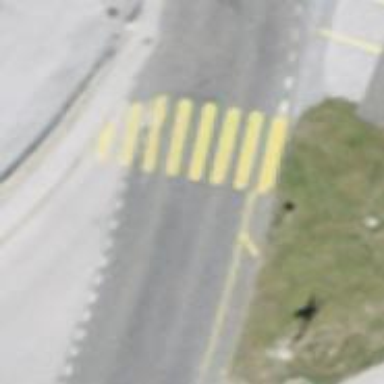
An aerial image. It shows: Zebra crossing on the road.